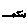
Label: bird